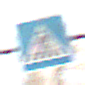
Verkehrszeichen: FussgaengerueberwegRechts
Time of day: MorningAfternoon
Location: Outdoor (Nature)
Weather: PartlyCloudy
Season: Winter
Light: Natural